Interaction volume radius: 5 \u00c5
Interaction volume height: 30 \u00c5
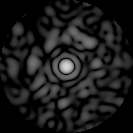
Disorder parameter: 0.7981